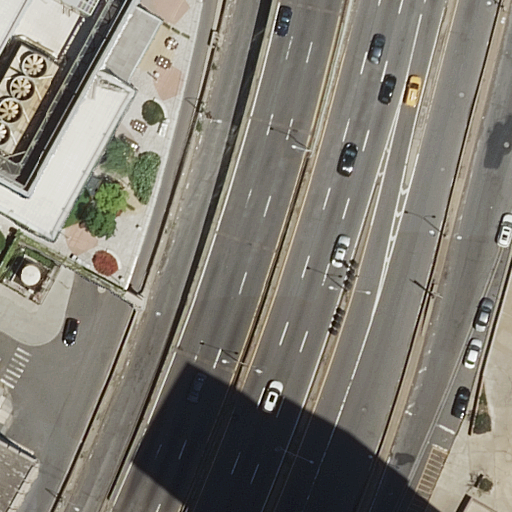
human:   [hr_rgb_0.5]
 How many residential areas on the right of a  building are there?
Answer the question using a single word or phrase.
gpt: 1

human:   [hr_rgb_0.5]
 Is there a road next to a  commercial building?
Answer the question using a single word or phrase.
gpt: no

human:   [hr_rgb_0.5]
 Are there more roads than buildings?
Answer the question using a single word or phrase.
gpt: yes

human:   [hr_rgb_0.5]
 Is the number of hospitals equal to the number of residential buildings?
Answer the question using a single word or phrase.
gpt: no

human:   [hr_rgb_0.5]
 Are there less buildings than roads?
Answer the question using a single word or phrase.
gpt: yes

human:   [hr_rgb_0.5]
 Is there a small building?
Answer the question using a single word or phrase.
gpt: yes

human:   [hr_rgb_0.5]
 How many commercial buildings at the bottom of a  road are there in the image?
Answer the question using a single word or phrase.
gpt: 0

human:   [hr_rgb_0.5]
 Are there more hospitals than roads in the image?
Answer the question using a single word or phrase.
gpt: no

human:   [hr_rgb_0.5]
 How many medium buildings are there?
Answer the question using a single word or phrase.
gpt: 0

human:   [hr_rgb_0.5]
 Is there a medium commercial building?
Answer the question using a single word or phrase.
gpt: no

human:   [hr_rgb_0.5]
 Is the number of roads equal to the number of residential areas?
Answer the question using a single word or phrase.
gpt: no

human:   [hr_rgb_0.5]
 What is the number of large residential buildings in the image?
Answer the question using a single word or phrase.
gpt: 1

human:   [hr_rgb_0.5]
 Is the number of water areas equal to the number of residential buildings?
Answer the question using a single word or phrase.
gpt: no

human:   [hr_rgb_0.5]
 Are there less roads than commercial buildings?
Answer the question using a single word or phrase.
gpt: no

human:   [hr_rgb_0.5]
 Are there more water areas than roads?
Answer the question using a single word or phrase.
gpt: no

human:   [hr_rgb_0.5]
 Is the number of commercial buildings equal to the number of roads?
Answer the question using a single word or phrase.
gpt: no

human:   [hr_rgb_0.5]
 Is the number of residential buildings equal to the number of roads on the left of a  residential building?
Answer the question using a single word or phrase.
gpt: no

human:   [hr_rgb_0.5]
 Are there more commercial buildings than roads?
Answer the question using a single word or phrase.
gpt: no

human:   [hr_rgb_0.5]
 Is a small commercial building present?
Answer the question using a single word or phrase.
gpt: no

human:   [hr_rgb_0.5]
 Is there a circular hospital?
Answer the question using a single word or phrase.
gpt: no

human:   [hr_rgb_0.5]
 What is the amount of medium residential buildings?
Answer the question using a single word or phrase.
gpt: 0

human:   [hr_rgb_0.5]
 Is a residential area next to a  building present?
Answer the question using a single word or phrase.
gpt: yes

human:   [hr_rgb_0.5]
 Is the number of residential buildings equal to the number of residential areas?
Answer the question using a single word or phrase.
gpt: no

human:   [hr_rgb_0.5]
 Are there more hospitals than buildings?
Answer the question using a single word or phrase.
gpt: no

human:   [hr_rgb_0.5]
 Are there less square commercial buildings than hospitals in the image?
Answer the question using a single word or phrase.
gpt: yes

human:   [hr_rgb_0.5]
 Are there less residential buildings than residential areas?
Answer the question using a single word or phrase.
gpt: no

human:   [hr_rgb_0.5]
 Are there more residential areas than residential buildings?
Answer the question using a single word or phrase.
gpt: no

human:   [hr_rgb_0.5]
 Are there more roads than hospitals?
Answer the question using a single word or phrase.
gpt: yes

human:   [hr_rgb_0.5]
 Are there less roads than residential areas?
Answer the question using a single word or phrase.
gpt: no

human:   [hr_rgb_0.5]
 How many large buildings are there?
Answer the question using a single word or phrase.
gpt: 1

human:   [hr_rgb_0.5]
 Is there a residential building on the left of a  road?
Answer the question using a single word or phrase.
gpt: yes

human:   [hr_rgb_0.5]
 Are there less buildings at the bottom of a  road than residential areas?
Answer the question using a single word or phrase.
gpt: no

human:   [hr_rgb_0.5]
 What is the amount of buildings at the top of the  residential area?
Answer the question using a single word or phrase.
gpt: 2

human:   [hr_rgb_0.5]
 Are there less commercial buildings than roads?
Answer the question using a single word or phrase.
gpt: yes

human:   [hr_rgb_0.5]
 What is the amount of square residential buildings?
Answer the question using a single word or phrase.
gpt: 0

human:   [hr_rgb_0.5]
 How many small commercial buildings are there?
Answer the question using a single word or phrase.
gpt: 0